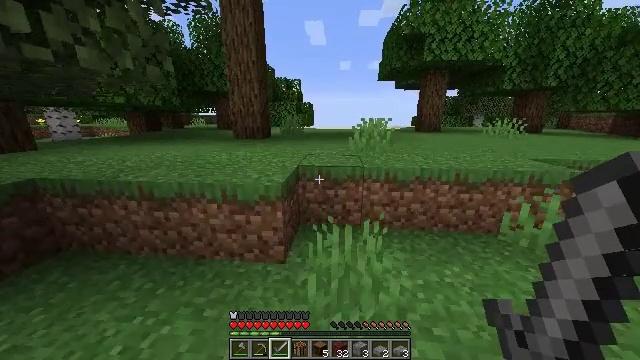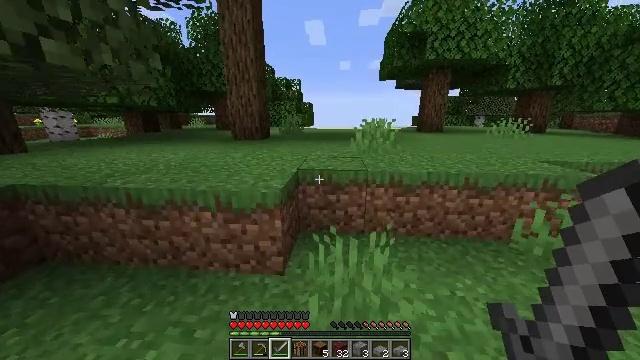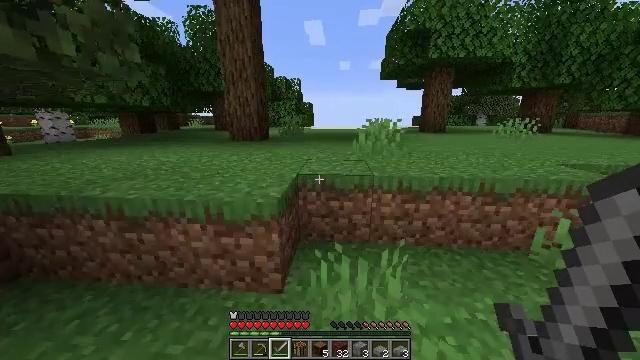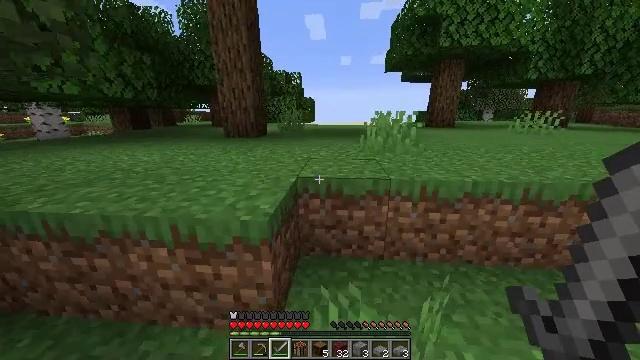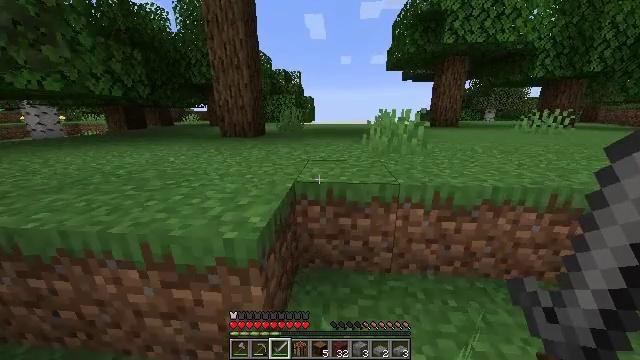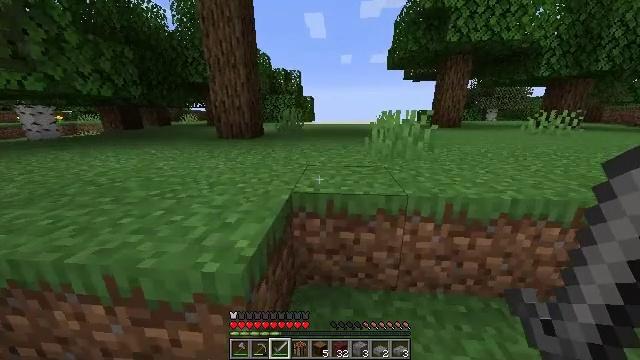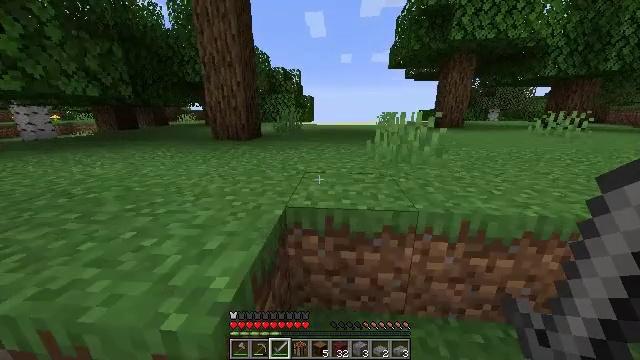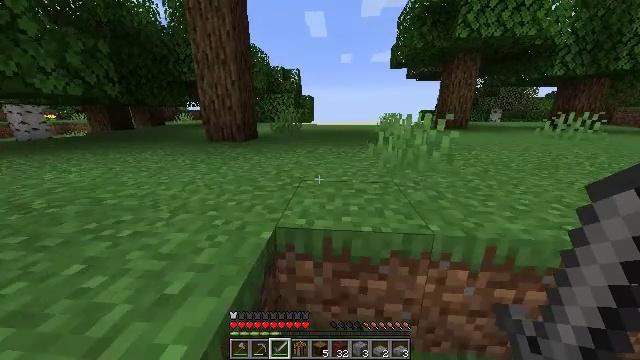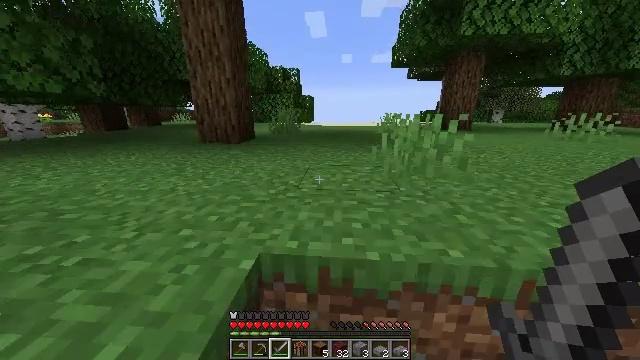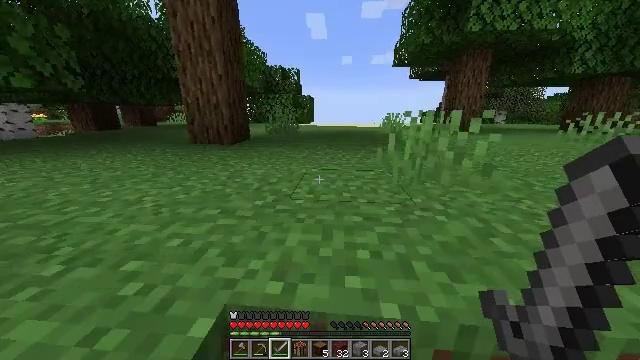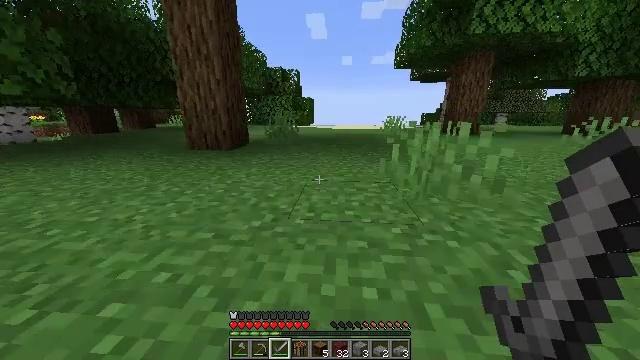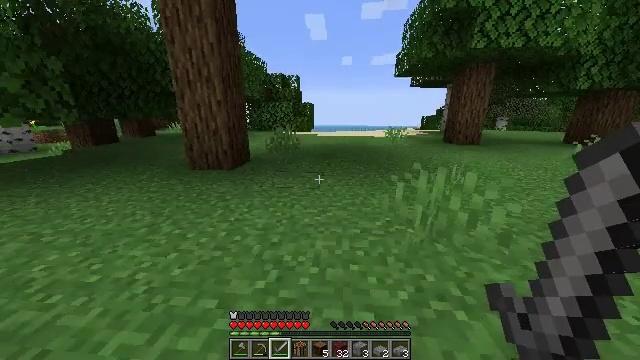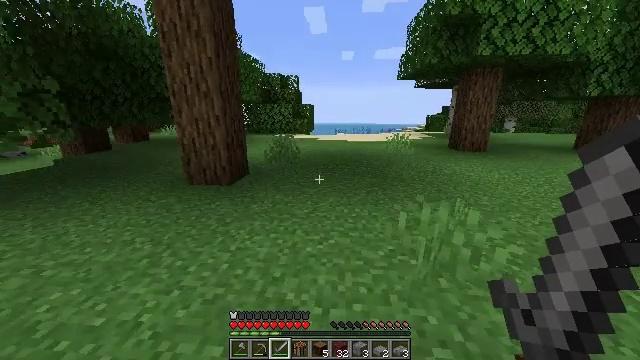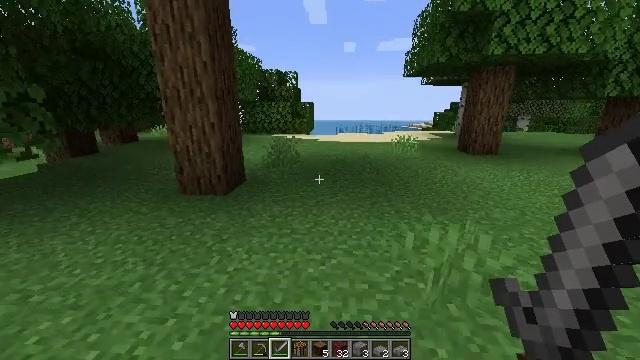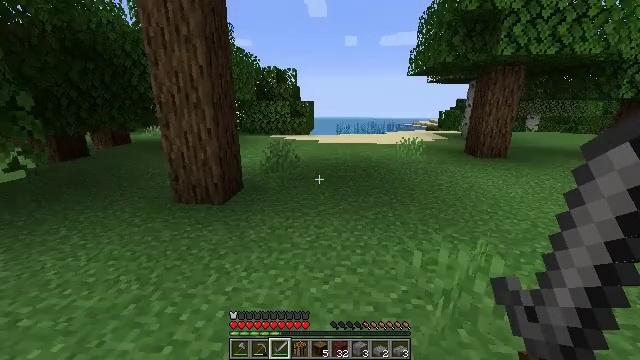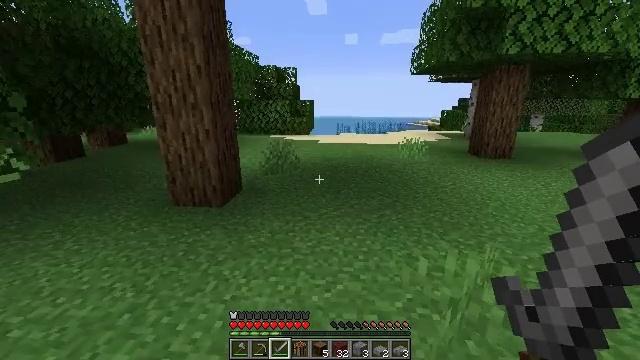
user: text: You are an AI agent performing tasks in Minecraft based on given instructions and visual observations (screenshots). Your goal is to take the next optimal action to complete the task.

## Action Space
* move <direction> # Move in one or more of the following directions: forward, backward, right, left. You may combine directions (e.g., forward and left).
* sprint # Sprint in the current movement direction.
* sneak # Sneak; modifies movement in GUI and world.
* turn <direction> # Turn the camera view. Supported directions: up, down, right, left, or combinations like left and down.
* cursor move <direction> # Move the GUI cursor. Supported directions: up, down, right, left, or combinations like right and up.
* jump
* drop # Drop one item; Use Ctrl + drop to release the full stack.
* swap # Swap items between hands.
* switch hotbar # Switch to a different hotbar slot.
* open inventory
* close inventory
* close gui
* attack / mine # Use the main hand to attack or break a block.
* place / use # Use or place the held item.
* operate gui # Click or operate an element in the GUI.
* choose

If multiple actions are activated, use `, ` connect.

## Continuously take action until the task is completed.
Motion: motion action
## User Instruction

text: Gather oak leaves by attacking.
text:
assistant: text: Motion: move forward, sprint
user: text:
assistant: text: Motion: move forward, sprint
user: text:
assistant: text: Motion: move forward, sprint, turn down
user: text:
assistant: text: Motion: move forward, sprint
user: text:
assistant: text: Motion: move forward, sprint
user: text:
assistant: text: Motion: move forward, sprint
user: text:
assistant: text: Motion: move forward, sprint
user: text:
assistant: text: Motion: move forward
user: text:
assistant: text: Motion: move forward
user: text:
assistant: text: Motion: move forward, jump
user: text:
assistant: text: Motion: move forward, jump
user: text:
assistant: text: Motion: move forward, jump
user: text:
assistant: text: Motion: move forward, jump
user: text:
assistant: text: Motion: move forward
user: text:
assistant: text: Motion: move forward
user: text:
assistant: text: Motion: move forward
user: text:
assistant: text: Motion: move forward, sprint
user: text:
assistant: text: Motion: move forward, sprint
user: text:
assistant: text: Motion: move forward, sprint
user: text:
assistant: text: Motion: move forward, sprint
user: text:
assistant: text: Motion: move forward, sprint
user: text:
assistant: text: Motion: move forward, sprint
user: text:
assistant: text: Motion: move forward, sprint
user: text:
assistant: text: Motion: move forward, sprint
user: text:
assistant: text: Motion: move forward, sprint
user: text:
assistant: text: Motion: move forward, sprint
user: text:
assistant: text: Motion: move forward, sprint
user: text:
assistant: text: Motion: move forward, sprint
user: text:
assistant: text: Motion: move forward, sprint
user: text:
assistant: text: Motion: move forward, sprint